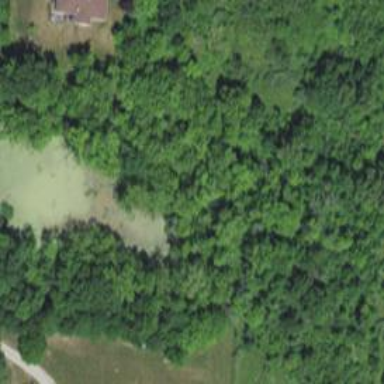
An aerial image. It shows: Serene pond surrounded by nature.